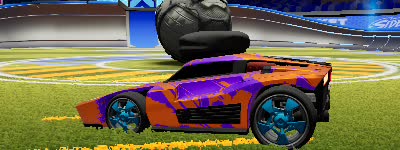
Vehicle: breakout